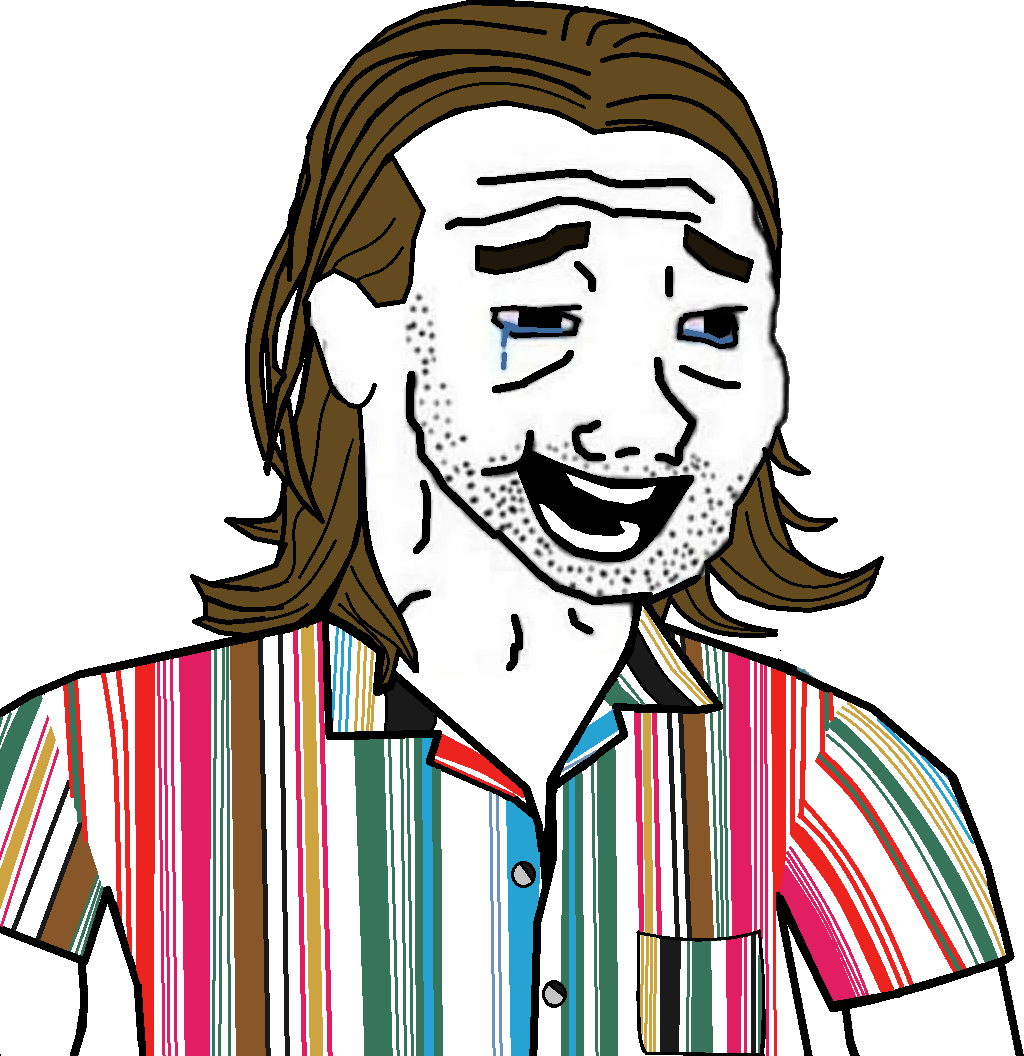
Label: 5_Bloomer